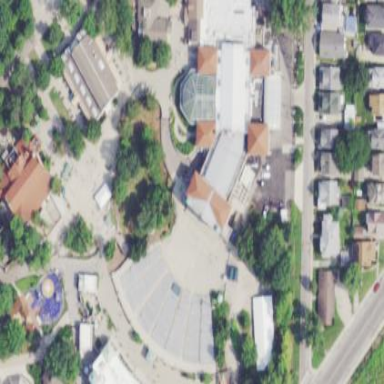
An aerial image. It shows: Theatre.